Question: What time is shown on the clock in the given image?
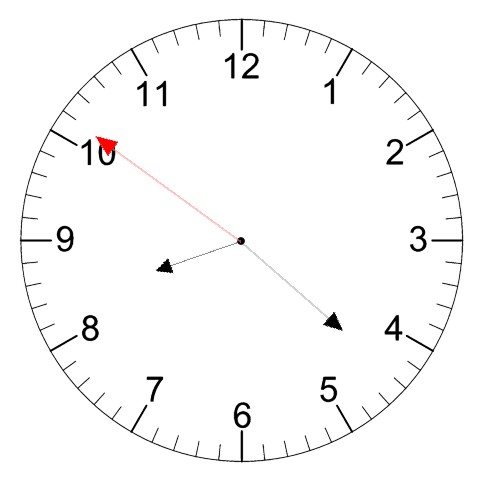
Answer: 08:21:51